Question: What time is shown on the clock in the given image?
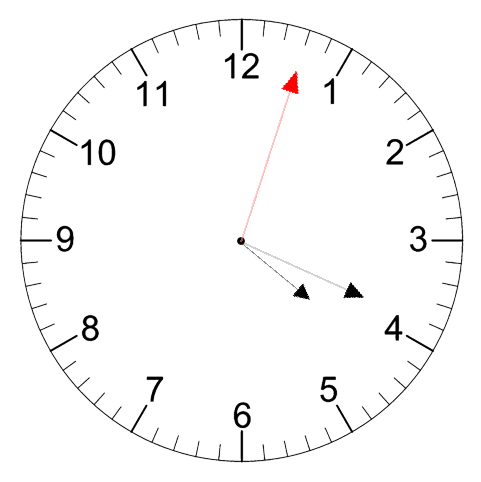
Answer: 04:19:03